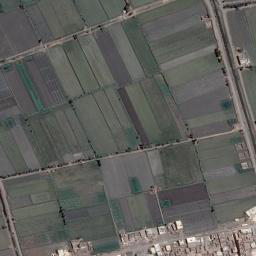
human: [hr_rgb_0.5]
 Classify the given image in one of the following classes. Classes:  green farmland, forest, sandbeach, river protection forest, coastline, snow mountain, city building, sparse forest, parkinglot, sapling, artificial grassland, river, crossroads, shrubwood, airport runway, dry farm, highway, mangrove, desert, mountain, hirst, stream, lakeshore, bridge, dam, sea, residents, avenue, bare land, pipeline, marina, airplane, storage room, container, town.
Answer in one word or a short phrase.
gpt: green farmland